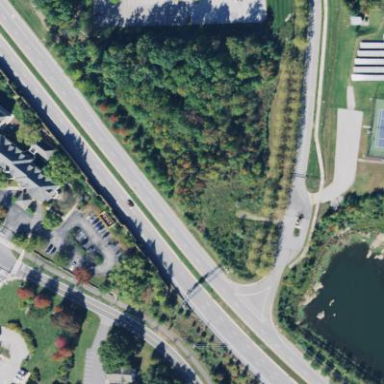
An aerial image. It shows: Traffic island covered with grass.